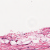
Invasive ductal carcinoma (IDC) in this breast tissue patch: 0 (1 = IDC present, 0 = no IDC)